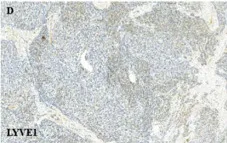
(B-F) Immunohistochemical staining was positive for D2-40, PROX-1, LYVE-1, CD31 and CD34, respectively.
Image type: pathology (immunostaining)